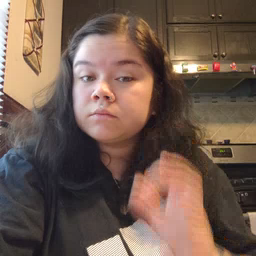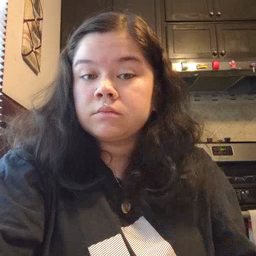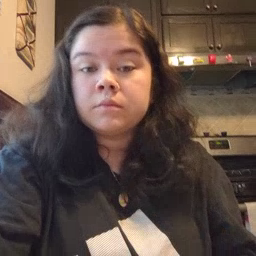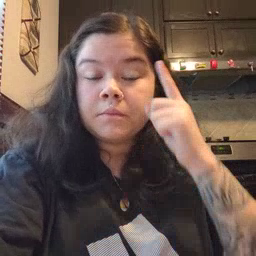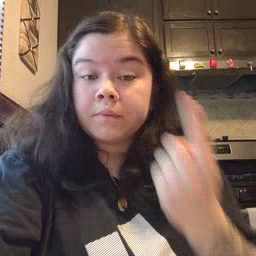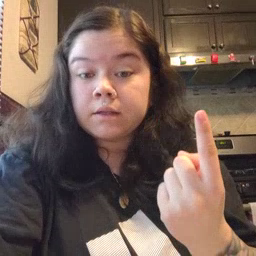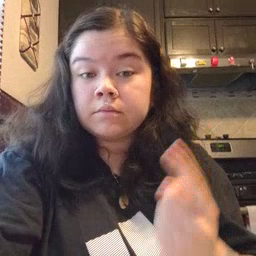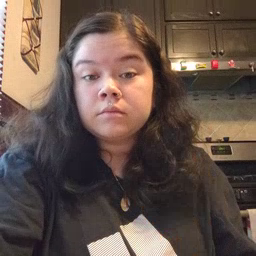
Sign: penny